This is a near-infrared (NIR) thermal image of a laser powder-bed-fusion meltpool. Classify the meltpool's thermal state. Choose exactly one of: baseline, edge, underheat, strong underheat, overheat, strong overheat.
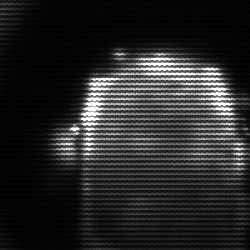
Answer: baseline